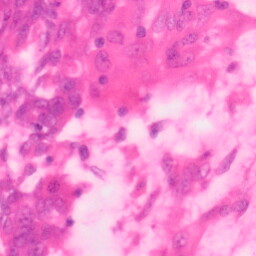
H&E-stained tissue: Colon